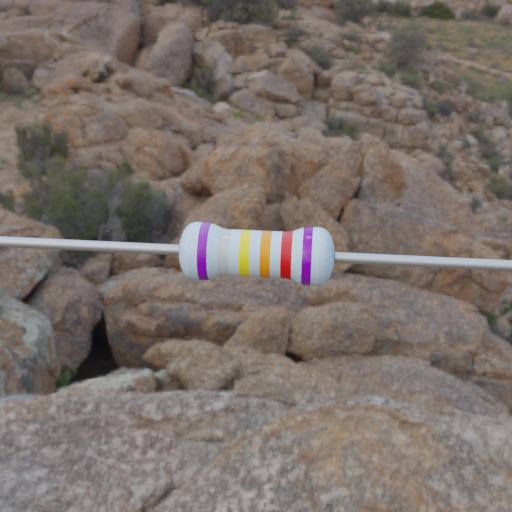
Resistor colour bands (in order): violet, silver, yellow, orange, red, violet